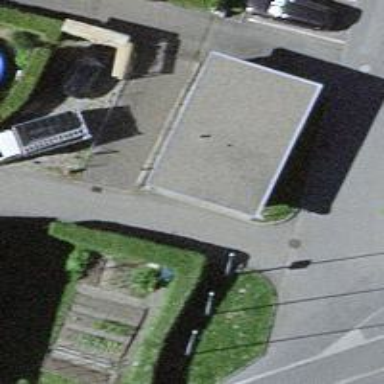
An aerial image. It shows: Toilets are available here.